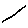
Label: line